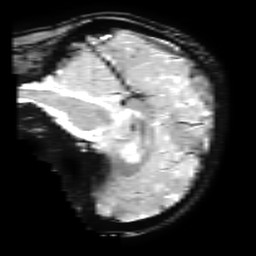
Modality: T2starw
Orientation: sagittal
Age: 23
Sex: female
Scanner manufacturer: ge
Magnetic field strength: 3 T
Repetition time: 0.65 s
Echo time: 0.02 s